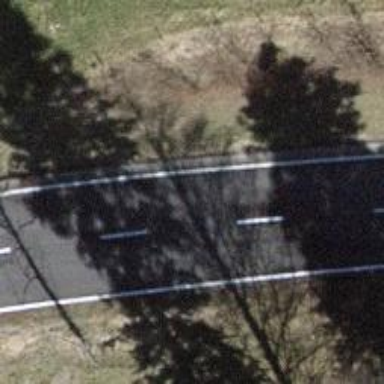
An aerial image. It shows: Tertiary road.